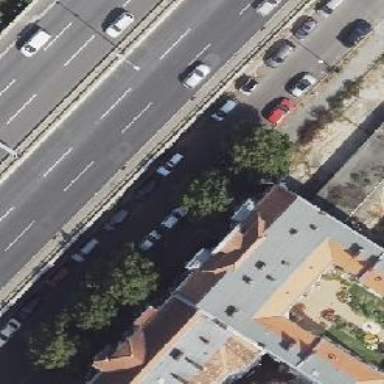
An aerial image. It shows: Parallel on-street parking with asphalt surface.